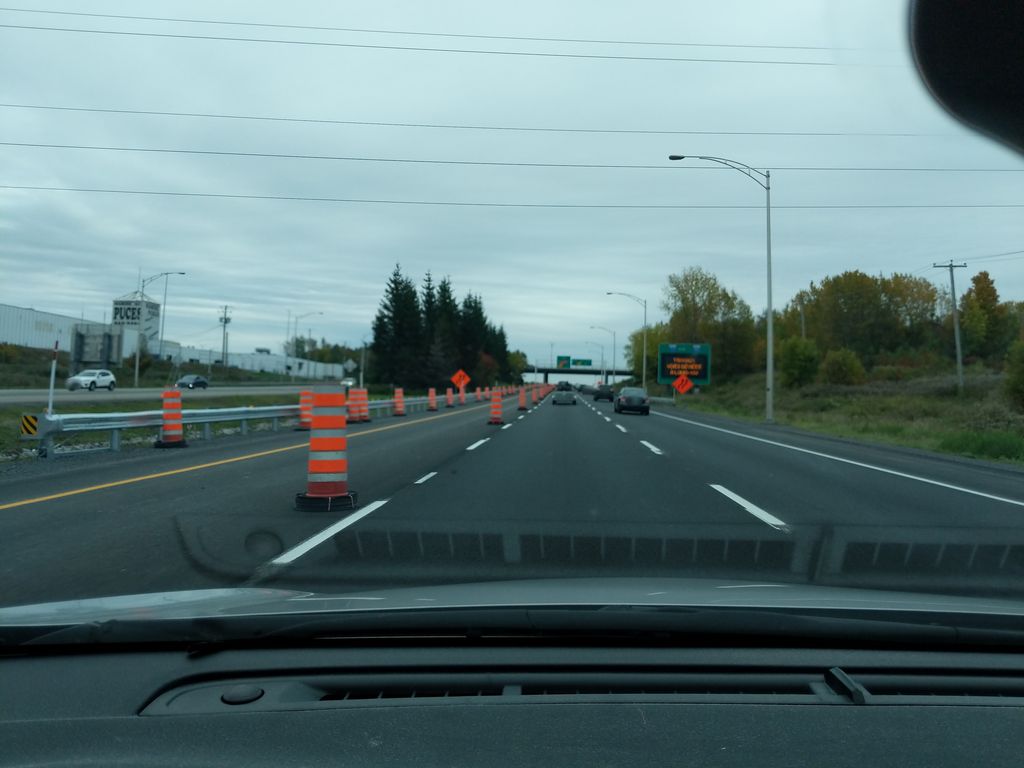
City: quebec_city